Interaction volume radius: 10 \u00c5
Interaction volume height: 20 \u00c5
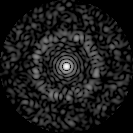
Disorder parameter: 0.8554